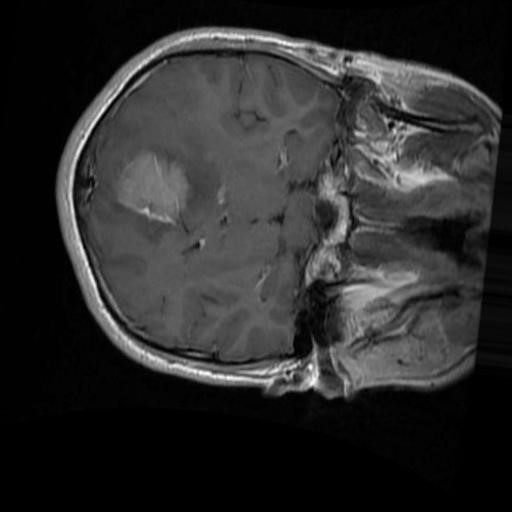
Label: brain_menin